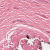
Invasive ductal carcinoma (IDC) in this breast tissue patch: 0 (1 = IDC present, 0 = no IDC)